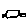
Label: car